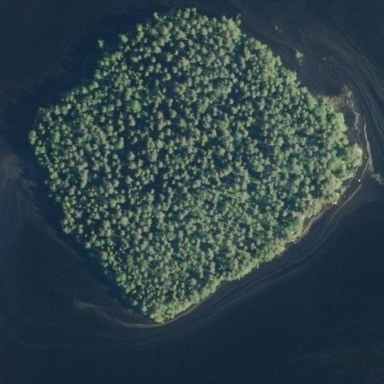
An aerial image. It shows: Image showing island.